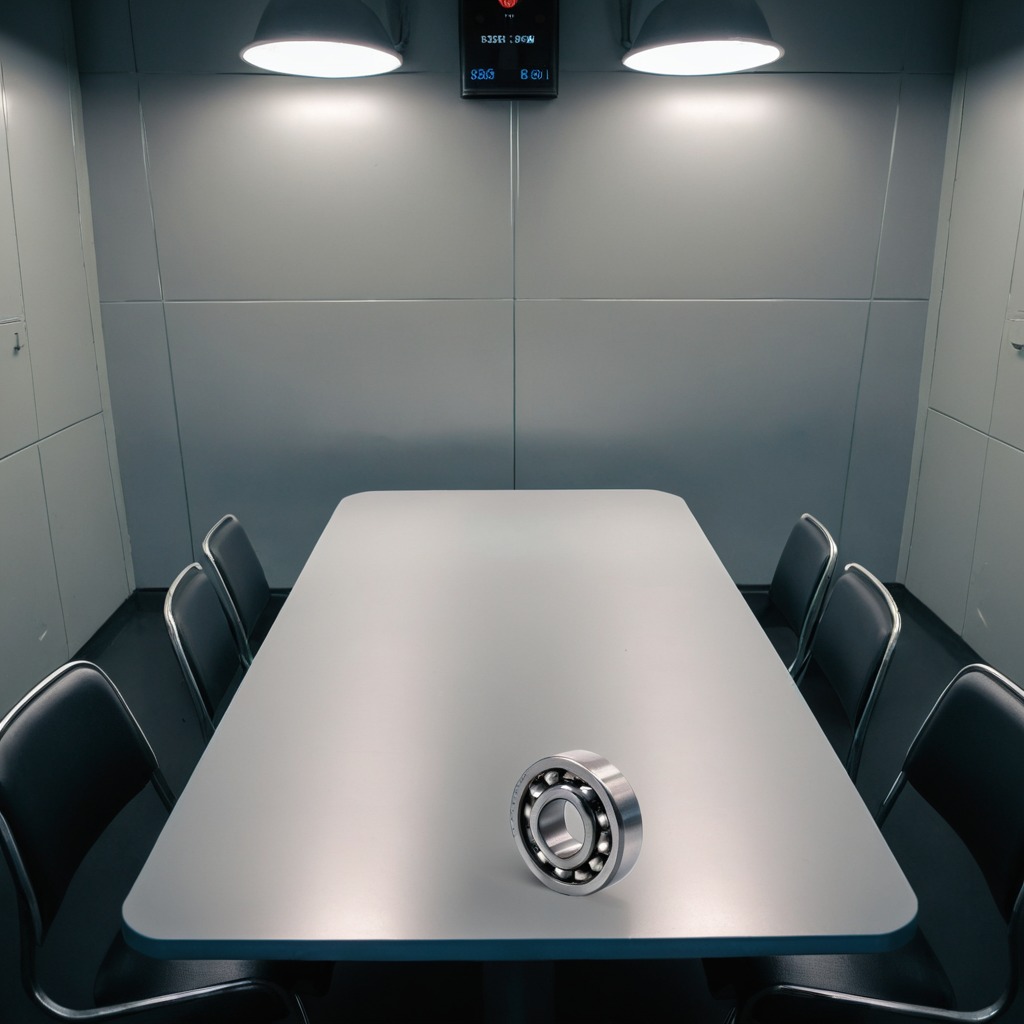
A metal ball bearing is lying on a clean empty table in a railway signal maintenance room lit by harsh overhead fluorescents photorealistic surface textures crisp shadows high dynamic range